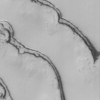
Label: not_dusty